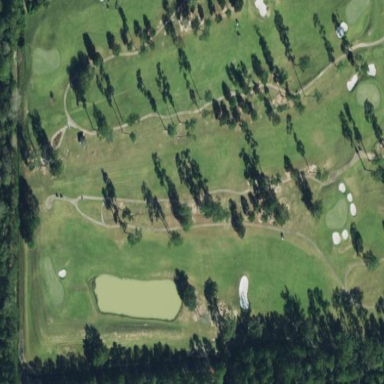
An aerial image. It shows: Water hazard in golf course. The hazard is natural water feature.